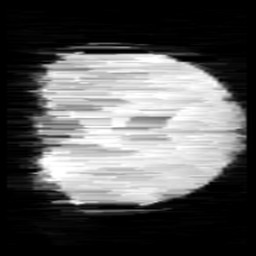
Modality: minIP
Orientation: coronal
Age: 9
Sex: male
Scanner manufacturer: siemens
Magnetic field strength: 3 T
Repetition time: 0.027 s
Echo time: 0.02 s